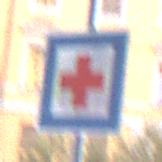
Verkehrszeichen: ErsteHilfe
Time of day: SunriseSunset
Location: Outdoor (Urban)
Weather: Clear
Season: NotSpecified
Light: Natural